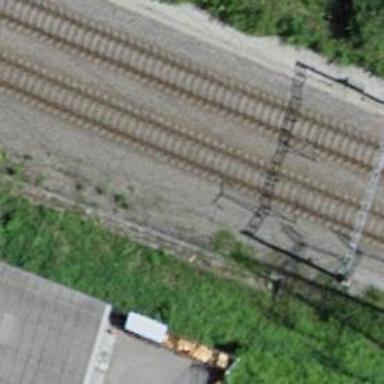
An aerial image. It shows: Single-track electrified railway with contact line.